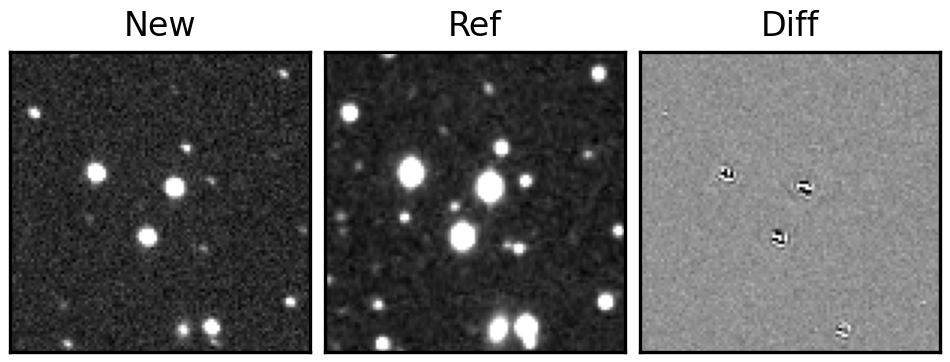
Label: bogus